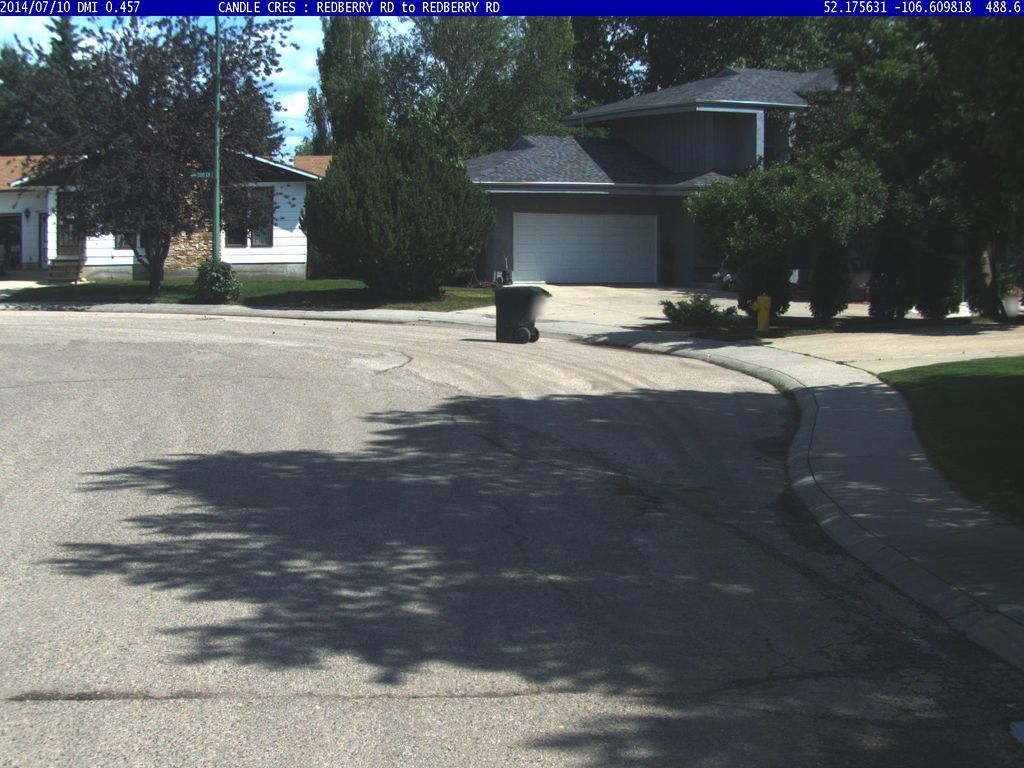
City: saskatoon